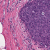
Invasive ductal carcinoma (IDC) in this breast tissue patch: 0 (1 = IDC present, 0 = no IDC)